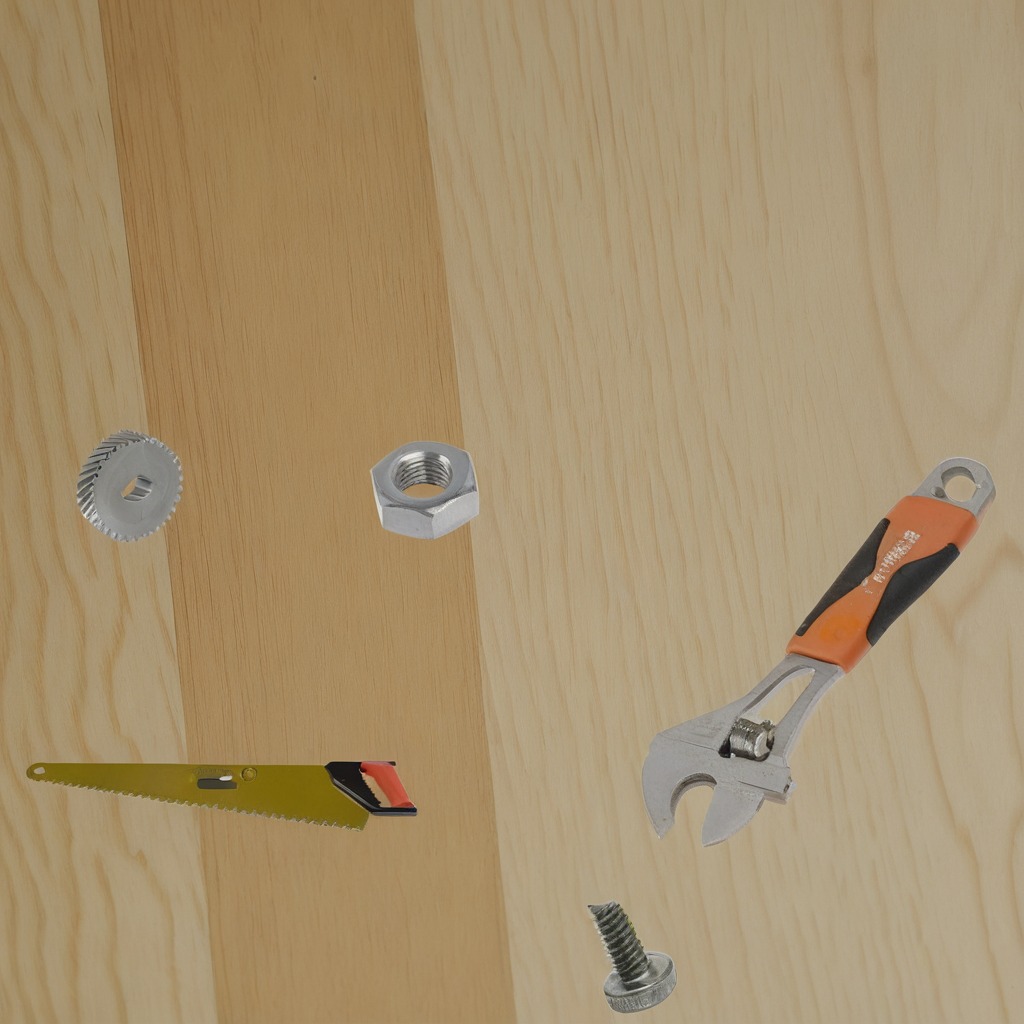
A metal gear with teeth, a metal machine screw, a metal saw, a metal nut, and a wrench are lying on the plywood surface.